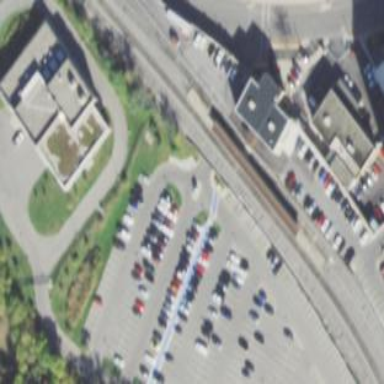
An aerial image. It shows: Platform for public transport and railway.